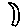
Label: moon